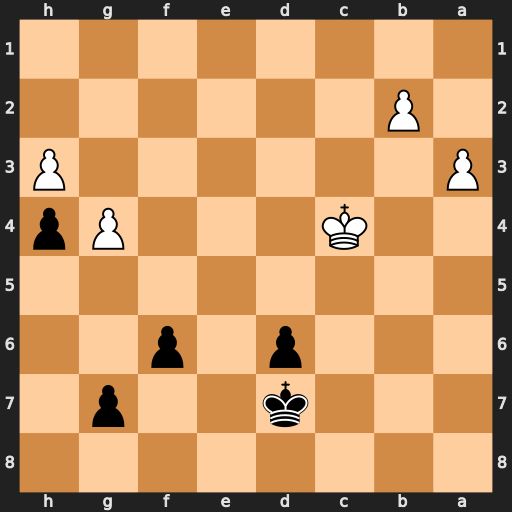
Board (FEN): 8/3k2p1/3p1p2/8/2K3Pp/P6P/1P6/8
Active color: b
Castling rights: -
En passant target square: -
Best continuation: g5 Kd3 f5 gxf5 g4